二年级 · 算术
27 根小棒可以搭几个正方形? 下边的坚式是小霞的计算方法, 坚式中的“ 24 ”表示的含义是 ( )。

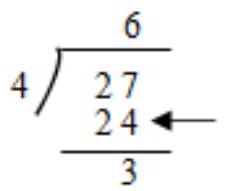
A. 可以搭成 24 个正方形。

B. 搭 4 个正方形要用 24 根小棒。

C. 搭 6 个正方形要用 24 根小棒。
答案: C
解析: C

【分析】每个正方形需要 4 根小棒, 求 27 根小棒可以搭几个正方形, 就是求 27 里面有几个 4 , 用 27
除以 4 即可, 计算时商 6 , 用 4 乘 6 表示已经用掉的 24 根小棒, 由此求解。

【详解】坚式用来计算“ 27 根小棒可以搭几个正方形？”坚式中的“24”表示的含义是已经用了 24 根小棒。

故答案为: $\mathrm{C}$ 。

【点睛】解决本题关键是对除法意义和除法算式的理解, 明确算式中每一步表示的意义。